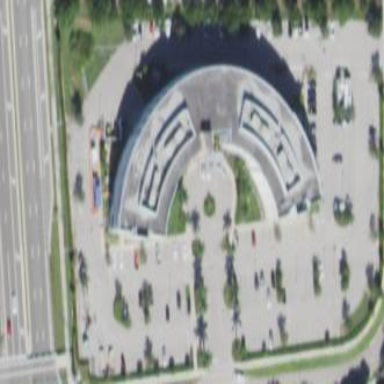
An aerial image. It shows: Hospital building.